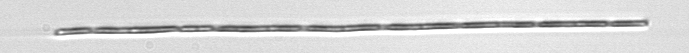
Label: Leptocylindrus